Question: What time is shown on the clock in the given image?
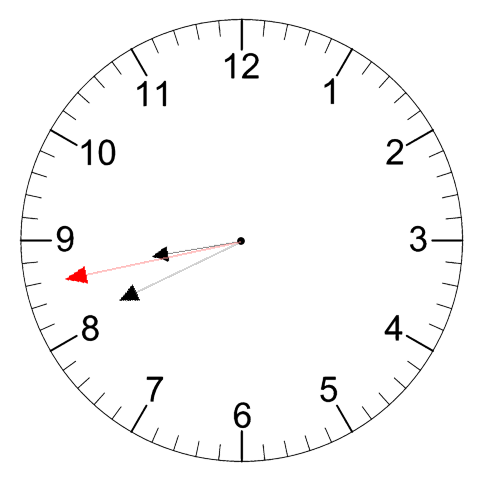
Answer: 08:40:43